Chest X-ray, AP view. Patient: 58 years old, sex M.
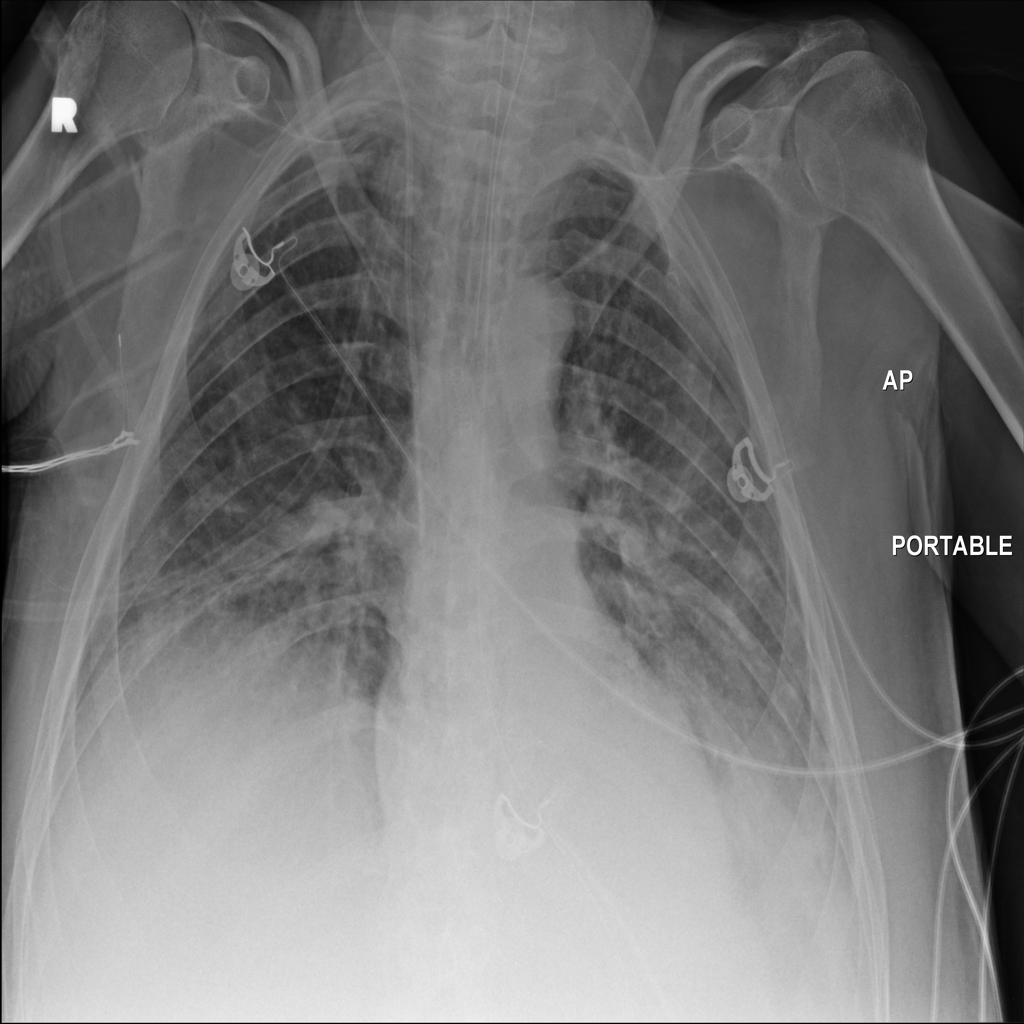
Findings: Effusion, Infiltration